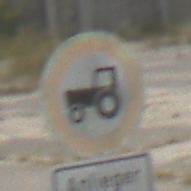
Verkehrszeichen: VerbotKraftfahrzeugeZuegeNichtSchneller25
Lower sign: PersonengruppenFrei1
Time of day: Midday
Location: Outdoor (Suburban)
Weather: PartlyCloudy
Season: Summer
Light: Natural